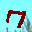
Label: 7